五年级 · 立体几何学
用 4 个棱长 1 厘米的正方体可以摆成 2 种不同形状的长方体, 这两个长方体的表面积不相等, 体积也不相等。( )
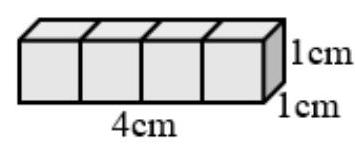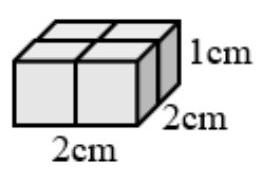
答案: 解$\times$

【分析】如图所示, 可以把 4 个小正方体摆成一行, 此时长方体的长是 4 厘米, 宽是 1 厘米, 高是 1 厘米, 也可以把 4 个小正方体摆成 2 行, 每行 2 个小正方体, 此时长方体的长是 2 厘米, 宽是 2 厘米,高是 1 厘米, 利用“长方体的表面积 $=($ 长 $\times$ 宽 + 长 $\times$ 高十宽 $\times$ 高 $) \times 2$ ”“长方体的体积 $=$ 长 $\times$ 宽 $\times$ 高”分别求出长方体的表面积和体积, 据此解答。

【详解】

表面积： $(4 \times 1+1 \times 1+4 \times 1) \times 2$

$=(4+1+4) \times 2$

$=9 \times 2$
$=18$ (平方厘米)

体积: $4 \times 1 \times 1=4$ （立方厘米）

表面积： $\quad(2 \times 2+2 \times 1+2 \times 1) \times 2$

$=(4+2+2) \times 2$

$=8 \times 2$

$=16$ (平方厘米)

体积: $2 \times 2 \times 1=4$ (立方厘米)

由上可知, 这两个长方体的表面积不相等, 体积相等。

故答案为: $\times$

【点睛】本题主要考查立体图形的拼切, 掌握长方体的表面积和体积计算公式是解答题目的关键。